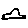
Label: car